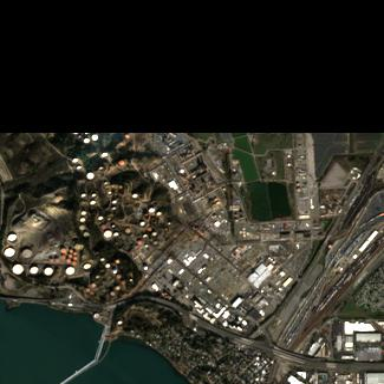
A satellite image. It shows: Industrial area with refinery.